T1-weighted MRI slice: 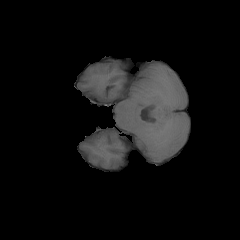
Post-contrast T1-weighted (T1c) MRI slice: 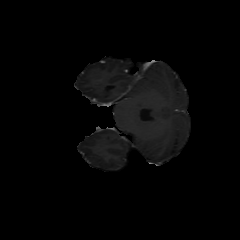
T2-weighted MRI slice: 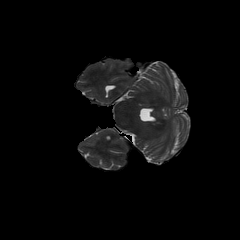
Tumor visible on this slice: no